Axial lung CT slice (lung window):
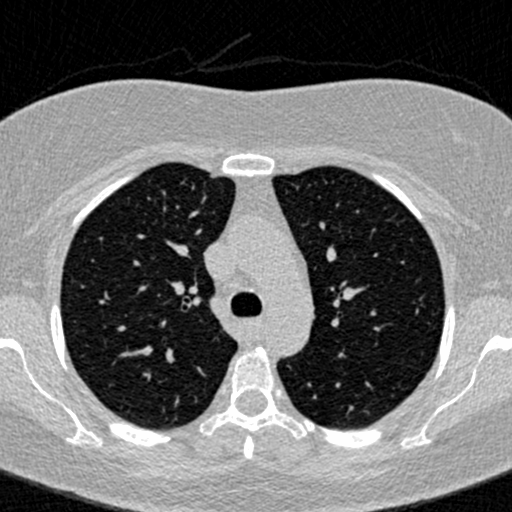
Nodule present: no